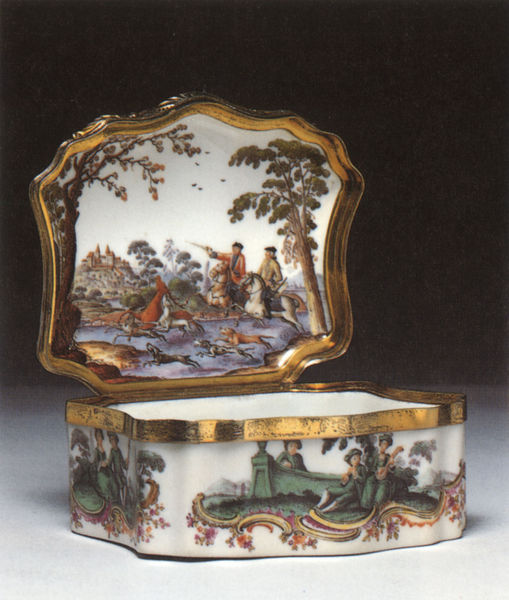
Titel: Tabatiere mit Jagdszene im Deckel (nach einem Kupferstich von Johann Elias Ridinger) und Watteauszenen
Schlagwörter: baum, blätter, himmel, bäume, grün, landschaft, menschen, mädchen, äste, damen, männer, szene, weiss, hund, hunde, park, tiere, wiese, vögel, gold, kind, musik, pflanzen, kinder, pferd, pferde, reiter, vedute, fahne, mauer, rand, wild, dekor, musizieren, foto, ortschaft, deckel, offen, knabe, burg, dose, motiv, porzellan, vergoldet, bub, kiste, jagd, photo, hirsch, reh, gewehr, geöffnet, schatulle, goldrand, meissen, kästchen, musikant, rocaille, musikanten, hirschjagd, porzellnan